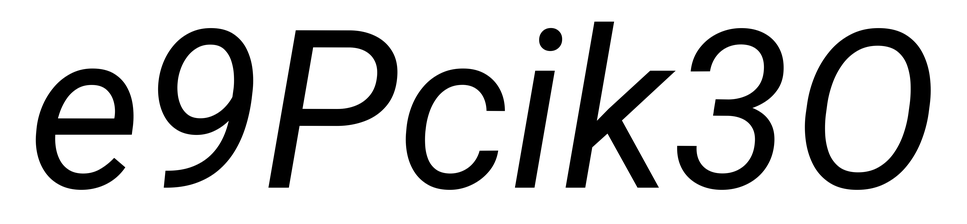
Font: Roboto-Italic_Italic